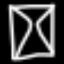
Label: hourglass